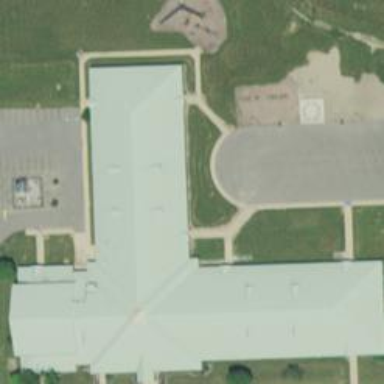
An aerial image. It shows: School building.